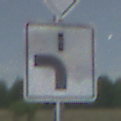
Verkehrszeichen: VerlaufVorfahrtsstrasse5
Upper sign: Vorfahrtsstrasse
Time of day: Night
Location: Outdoor (Nature)
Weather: Clear
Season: NotSpecified
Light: Natural